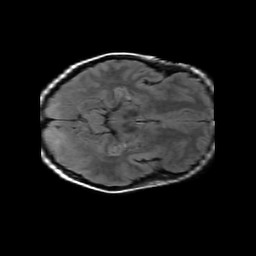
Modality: FLAIR
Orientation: axial
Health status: ill
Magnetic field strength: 3 T